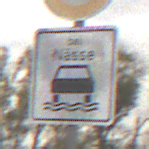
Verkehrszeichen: BeiNaesse
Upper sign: Geschwindigkeit110
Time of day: MorningAfternoon
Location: Outdoor (Nature)
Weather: Overcast
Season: NotSpecified
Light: Natural